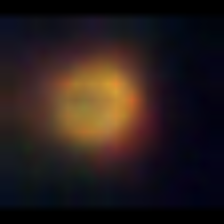
Taxon: NanoPlankton
Group: Other